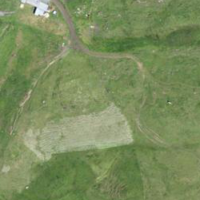
EUNIS habitat code: 23
Species observed at this site:
Geum rivale